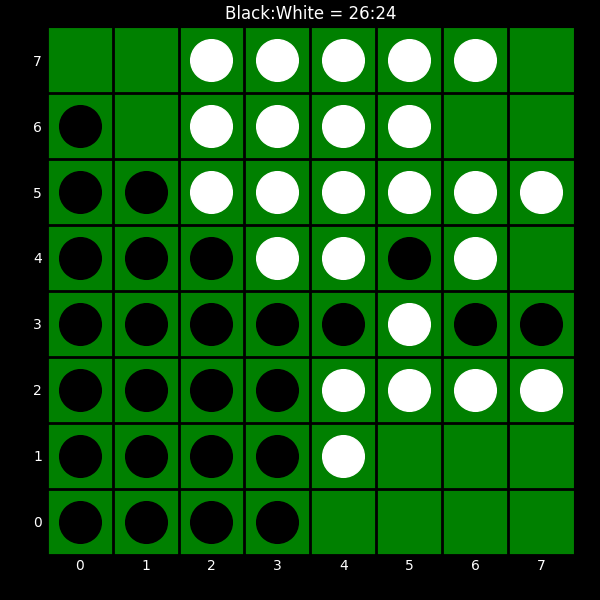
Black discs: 26
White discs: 24